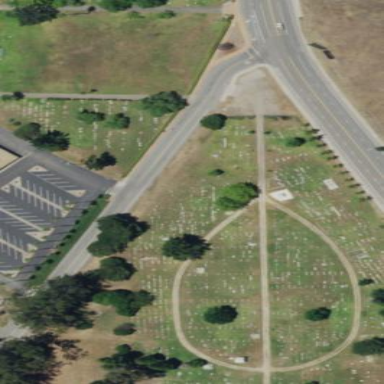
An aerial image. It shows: Cemetery.